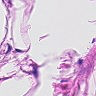
Metastatic tissue present: no